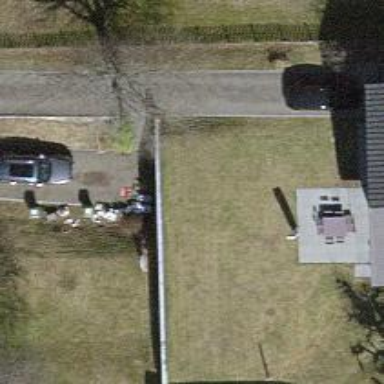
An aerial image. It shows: Wall barrier.